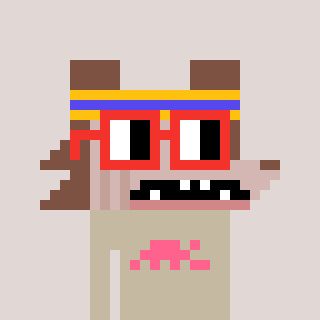
a pixel art character with square red glasses, a werewolf-shaped head and a bege-colored body on a warm background